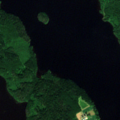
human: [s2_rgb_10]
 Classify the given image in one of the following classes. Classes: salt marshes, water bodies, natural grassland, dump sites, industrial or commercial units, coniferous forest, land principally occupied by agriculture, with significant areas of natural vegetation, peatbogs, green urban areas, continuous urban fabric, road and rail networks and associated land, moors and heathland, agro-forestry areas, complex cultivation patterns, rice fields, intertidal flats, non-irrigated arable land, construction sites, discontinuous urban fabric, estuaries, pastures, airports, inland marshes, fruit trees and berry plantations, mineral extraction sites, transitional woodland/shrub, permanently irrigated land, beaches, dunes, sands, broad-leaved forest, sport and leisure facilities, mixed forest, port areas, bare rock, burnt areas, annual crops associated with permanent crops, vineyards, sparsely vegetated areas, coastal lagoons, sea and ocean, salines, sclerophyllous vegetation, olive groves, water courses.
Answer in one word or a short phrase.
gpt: land principally occupied by agriculture, with significant areas of natural vegetation, mixed forest, water bodies